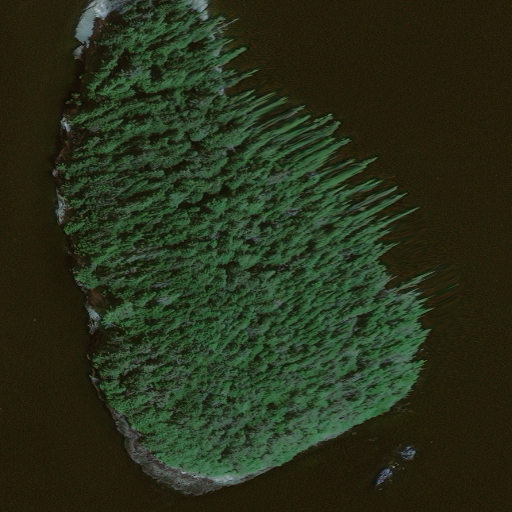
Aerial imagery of island in Alaska named Easterly Island containing only unknown